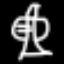
Label: angel